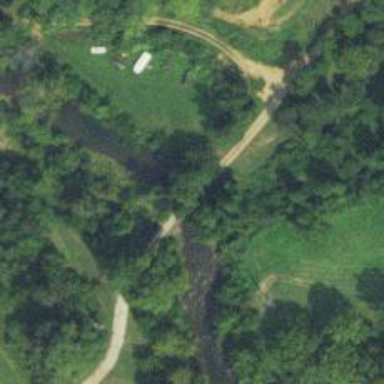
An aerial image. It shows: Driveway bridge on service road.